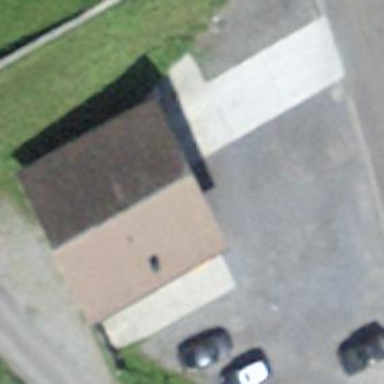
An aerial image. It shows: Toilets are available here.